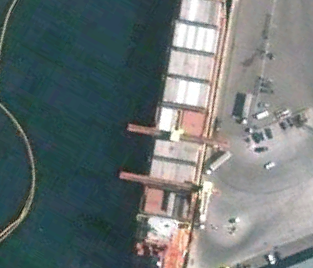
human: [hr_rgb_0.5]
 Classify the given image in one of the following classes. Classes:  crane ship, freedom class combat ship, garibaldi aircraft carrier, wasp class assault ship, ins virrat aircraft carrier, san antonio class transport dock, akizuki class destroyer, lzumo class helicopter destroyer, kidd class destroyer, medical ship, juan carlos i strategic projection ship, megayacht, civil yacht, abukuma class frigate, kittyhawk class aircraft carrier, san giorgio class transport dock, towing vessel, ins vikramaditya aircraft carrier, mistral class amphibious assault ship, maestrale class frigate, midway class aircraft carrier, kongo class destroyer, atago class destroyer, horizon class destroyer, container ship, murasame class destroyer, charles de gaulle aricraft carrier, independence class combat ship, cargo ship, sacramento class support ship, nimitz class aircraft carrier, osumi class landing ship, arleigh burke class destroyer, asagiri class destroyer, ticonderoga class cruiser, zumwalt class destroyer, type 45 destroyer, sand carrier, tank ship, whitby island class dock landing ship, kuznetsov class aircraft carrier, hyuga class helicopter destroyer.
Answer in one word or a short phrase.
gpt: Container ship